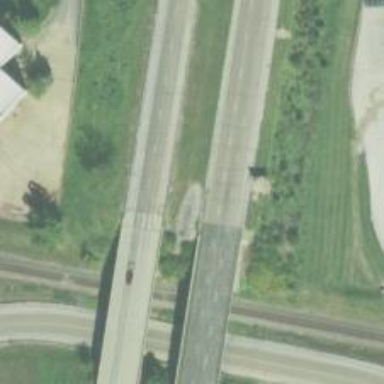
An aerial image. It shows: Primary highway expressway with bridge.